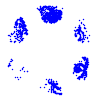
Particle: pion